Field crop: tomato
Growth stage: 1
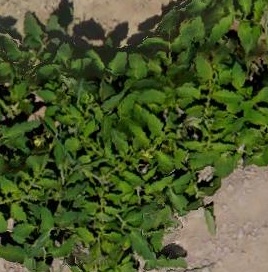
Species: tomato